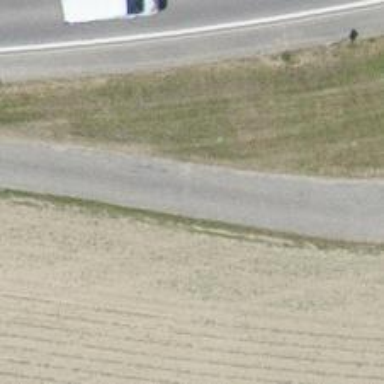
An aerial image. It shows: Unclassified paved road passing through agricultural land.